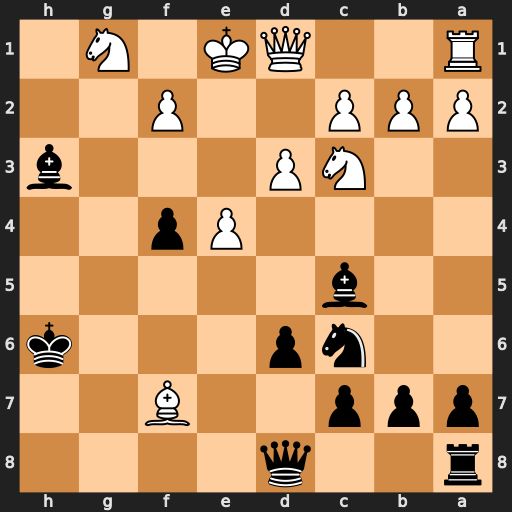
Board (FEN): r2q4/ppp2B2/2np3k/2b5/4Pp2/2NP3b/PPP2P2/R2QK1N1
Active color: b
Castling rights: Q
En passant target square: -
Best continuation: Bxf2+ Kxf2 Qh4+ Ke2 Bg4+ Kd2 Bxd1